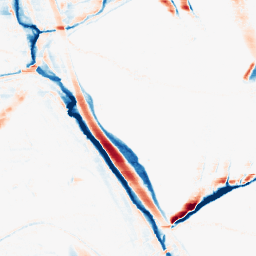
Category: morphological
Decomposition family: morphological_rect
Decomposition parameters: operation: average
width: 20
height: 5
Upsampling method: sinc_hamming
Upsampling parameters: scale: 2
kernel_size: 4
Upsampling scale: 2